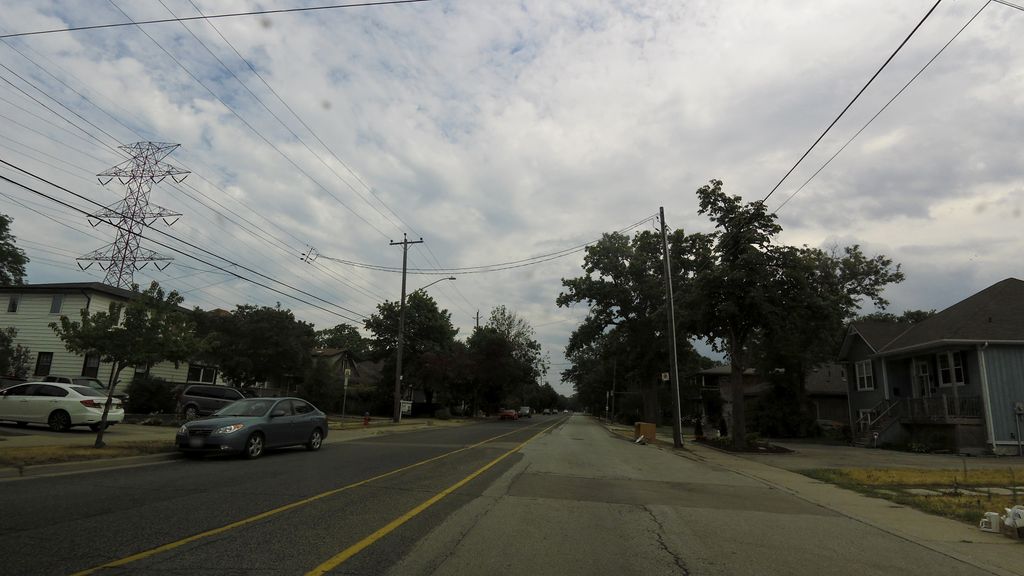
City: hamilton